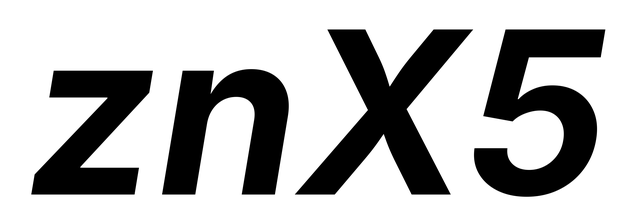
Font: Inter-Italic_Bold_Italic